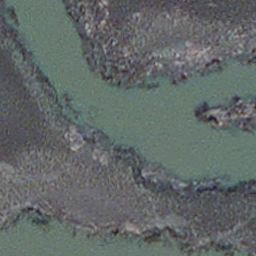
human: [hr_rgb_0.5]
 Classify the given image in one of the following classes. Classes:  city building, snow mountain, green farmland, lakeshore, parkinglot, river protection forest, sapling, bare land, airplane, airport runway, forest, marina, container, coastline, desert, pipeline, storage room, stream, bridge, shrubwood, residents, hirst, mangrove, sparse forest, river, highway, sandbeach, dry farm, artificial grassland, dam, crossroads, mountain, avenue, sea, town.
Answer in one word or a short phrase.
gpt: stream